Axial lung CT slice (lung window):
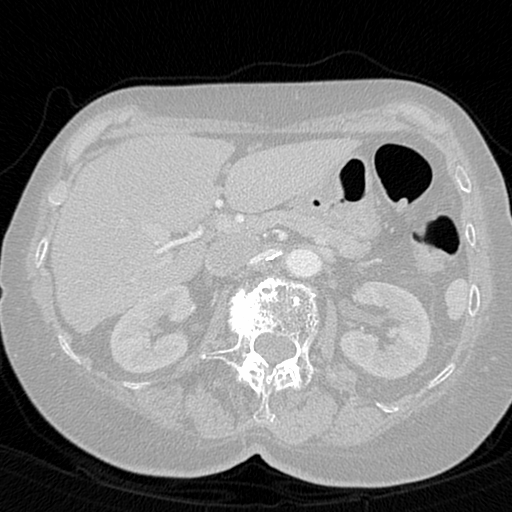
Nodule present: no